Question: I have to make the Android app with this screen (it'll be Android version of existing iOS app):

You can see that there're several images, buttons and text label in very specific positions relative to each other.
The problem is that Android devices are very various in screen sizes and dimensions. How to keep the elements' relative sizes on different screens?
Taking this picture as an example, I can calculate, for example, ratio between screen width and circle radius. However, how to keep this ratio with the multitude of Android screens?
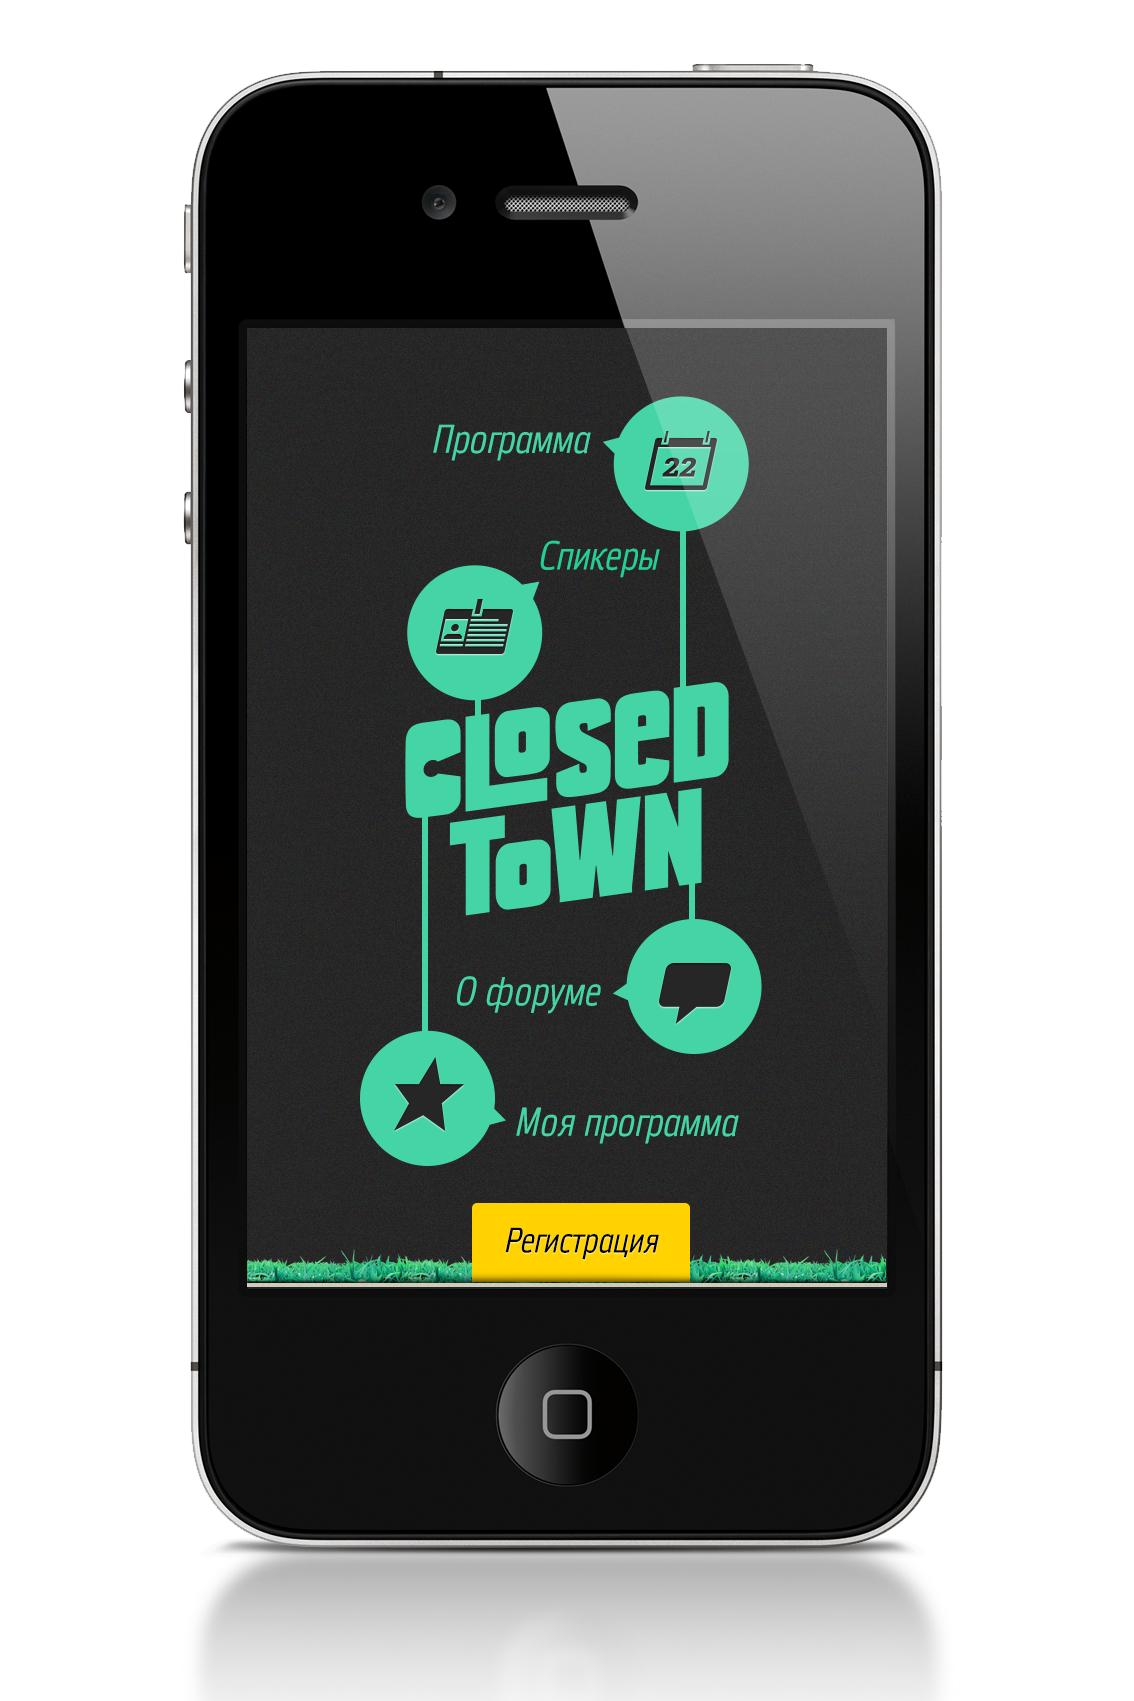
Answer: You have to create multiple resources for your app. Android has 4 resolutions (ldpi,mdpi,hdpi and xhdpi) and 4 generalized screen sizes (small, medium, large and extra large). So you have to make 4 layouts (or 3 if you don't plan on supporting tablets, since tablets come under the extra large category) to support the screen sizes.
Here's a general guide:
put layouts for small, medium, large and extra large in your res/ folder as follows:
'''
res/layout/sample_layout.xml // default layout
res/layout-small/sample_layout.xml // layout for small screen size
res/layout-large/sample_layout.xml // layout for large screen size
res/layout-xlarge/sample_layout.xml // layout for extra large screen size
'''
you can also use
'res/layout-land/sample_layout.xml' for landscape orientation for all screen sizes or you can target landscape layouts for specific screen sizes as 'res/layout-medium-land/sample_layout.xml'
note that all the layouts have the same name.
once you have your layouts ready, you need to take care of image resolutions also
once again in your res/ folder add images like this:
'''
res/drawable-ldpi/sample_image.png // low density
res/drawable-mdpi/sample_image.png // medium density
res/drawable-hdpi/sample_image.png // high density
res/drawable-xhdpi/sample_image.png // extra high density
'''
once again, all the images have the same name.
general guidelines for designing images are:
'''
ldpi is 0.75x dimensions of mdpi
hdpi is 1.5x dimensions of mdpi
xhdpi is 2x dimensinons of mdpi
'''
generally, I design mdpi images for a 320x480 screen and then multiply the dimensions as per the above rules to get images for other resolutions.
Android will automatically select the best combination of layout and image depending on the device. For example, for a high resolution medium size device, layout-medium and high density image will be displayed to the user.
Make sure you create emulators for all these combinations and test your app thoroughly. here's the official docs for more info:
<URL>
For units of measurement, you can use 'density independent pixels (dp or dip)' which will maintain your relative heights, distances etc across multiple resolutions in a stable fashion.